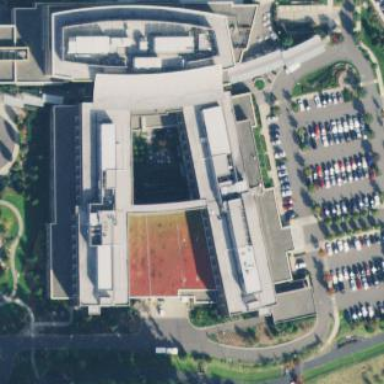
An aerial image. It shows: Hospital providing healthcare services.